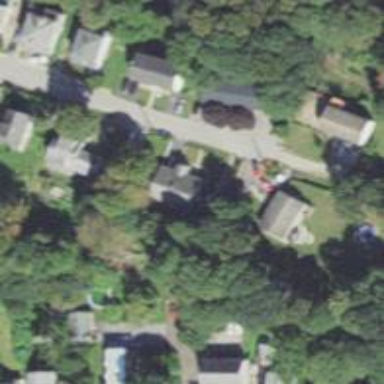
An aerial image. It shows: Residential driveway designated as service road.